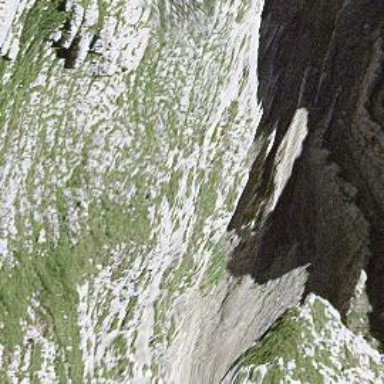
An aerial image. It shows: Natural cliff.